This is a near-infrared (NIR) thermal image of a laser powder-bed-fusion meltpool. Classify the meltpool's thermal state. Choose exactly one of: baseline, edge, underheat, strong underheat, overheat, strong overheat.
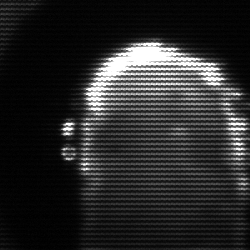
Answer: baseline